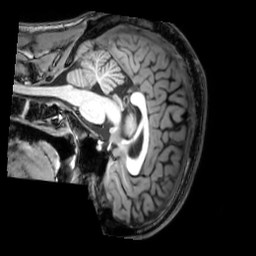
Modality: T1w
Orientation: sagittal
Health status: healthy
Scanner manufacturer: philips
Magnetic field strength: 3 T
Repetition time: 0.00769 s
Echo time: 0.0035 s